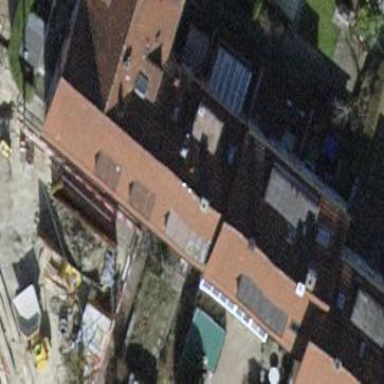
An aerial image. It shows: Building with tile roof.